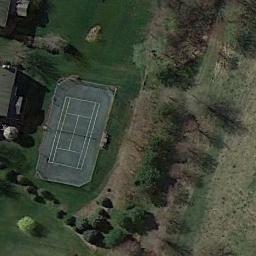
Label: tennis_court